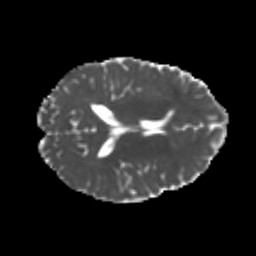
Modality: MD
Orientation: axial
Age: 18
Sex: female
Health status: healthy
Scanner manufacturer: philips
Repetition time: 7.383 s
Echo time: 0.08599 s